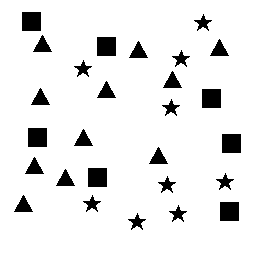
Squares: 7
Triangles: 11
Stars: 9
Total shapes: 27